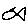
Label: fish